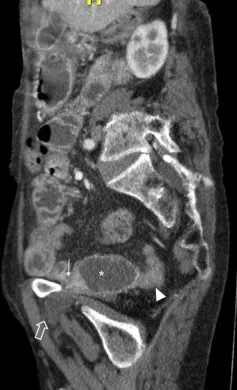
Multiplanar reconstructed images through the left obturator canal, showed a dilated loop of small bowel (asterisk) upstream of a strangulated point (arrow) caused by a left obturator hernia (large arrow). Noted the collapsed loops down and colon (arrowhead).
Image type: radiology (ct)